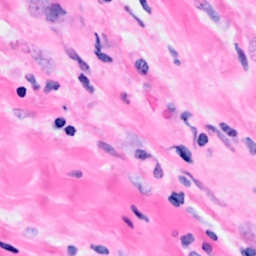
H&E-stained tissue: Breast